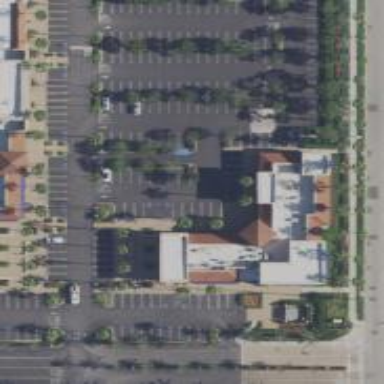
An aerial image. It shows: Retail building.